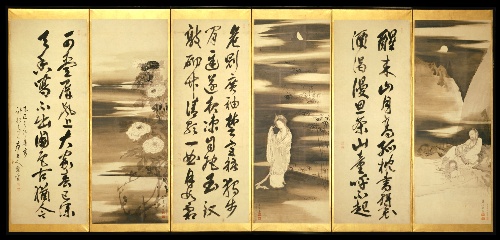
Title: 書画押絵貼屏風|Miscellaneous Paintings and Calligraphy
Artist: Nagasawa Rosetsu 長澤蘆雪|Shishin Sōgin　指津宗琅
Artist bio: Japanese, 1754–1799|Japanese, 1726–1786
Date: second month, 1785
Object type: Screen
Classification: Paintings
Medium: Sheets with calligraphy and painting attached to a pair of six-panel folding screens; ink on paper
Culture: Japan
Period: Edo period (1615–1868)
Dimensions: Image (each screen): 62 3/8 in. x 11 ft. 7 5/8 in. (158.4 x 354.6 cm)
Department: Asian Art
Credit line: The Harry G. C. Packard Collection of Asian Art, Gift of Harry G. C. Packard, and Purchase, Fletcher, Rogers, Harris Brisbane Dick, and Louis V. Bell Funds, Joseph Pulitzer Bequest, and The Annenberg Fund Inc. Gift, 1975
Accession year: 1975
Repository: Metropolitan Museum of Art, New York, NY
Tags: Men|Women|Flowers